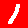
Digit: 1